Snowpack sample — Buffalo Mountain, Silverthorne, Colorado, USA (1/25/25, 10:11 AM MST)
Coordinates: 39.6222, -106.1139
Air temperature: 22 °F
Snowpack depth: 110 cm
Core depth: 30 cm
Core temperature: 42.8 °F
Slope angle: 12°, slope face: 102°
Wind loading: high
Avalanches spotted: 0
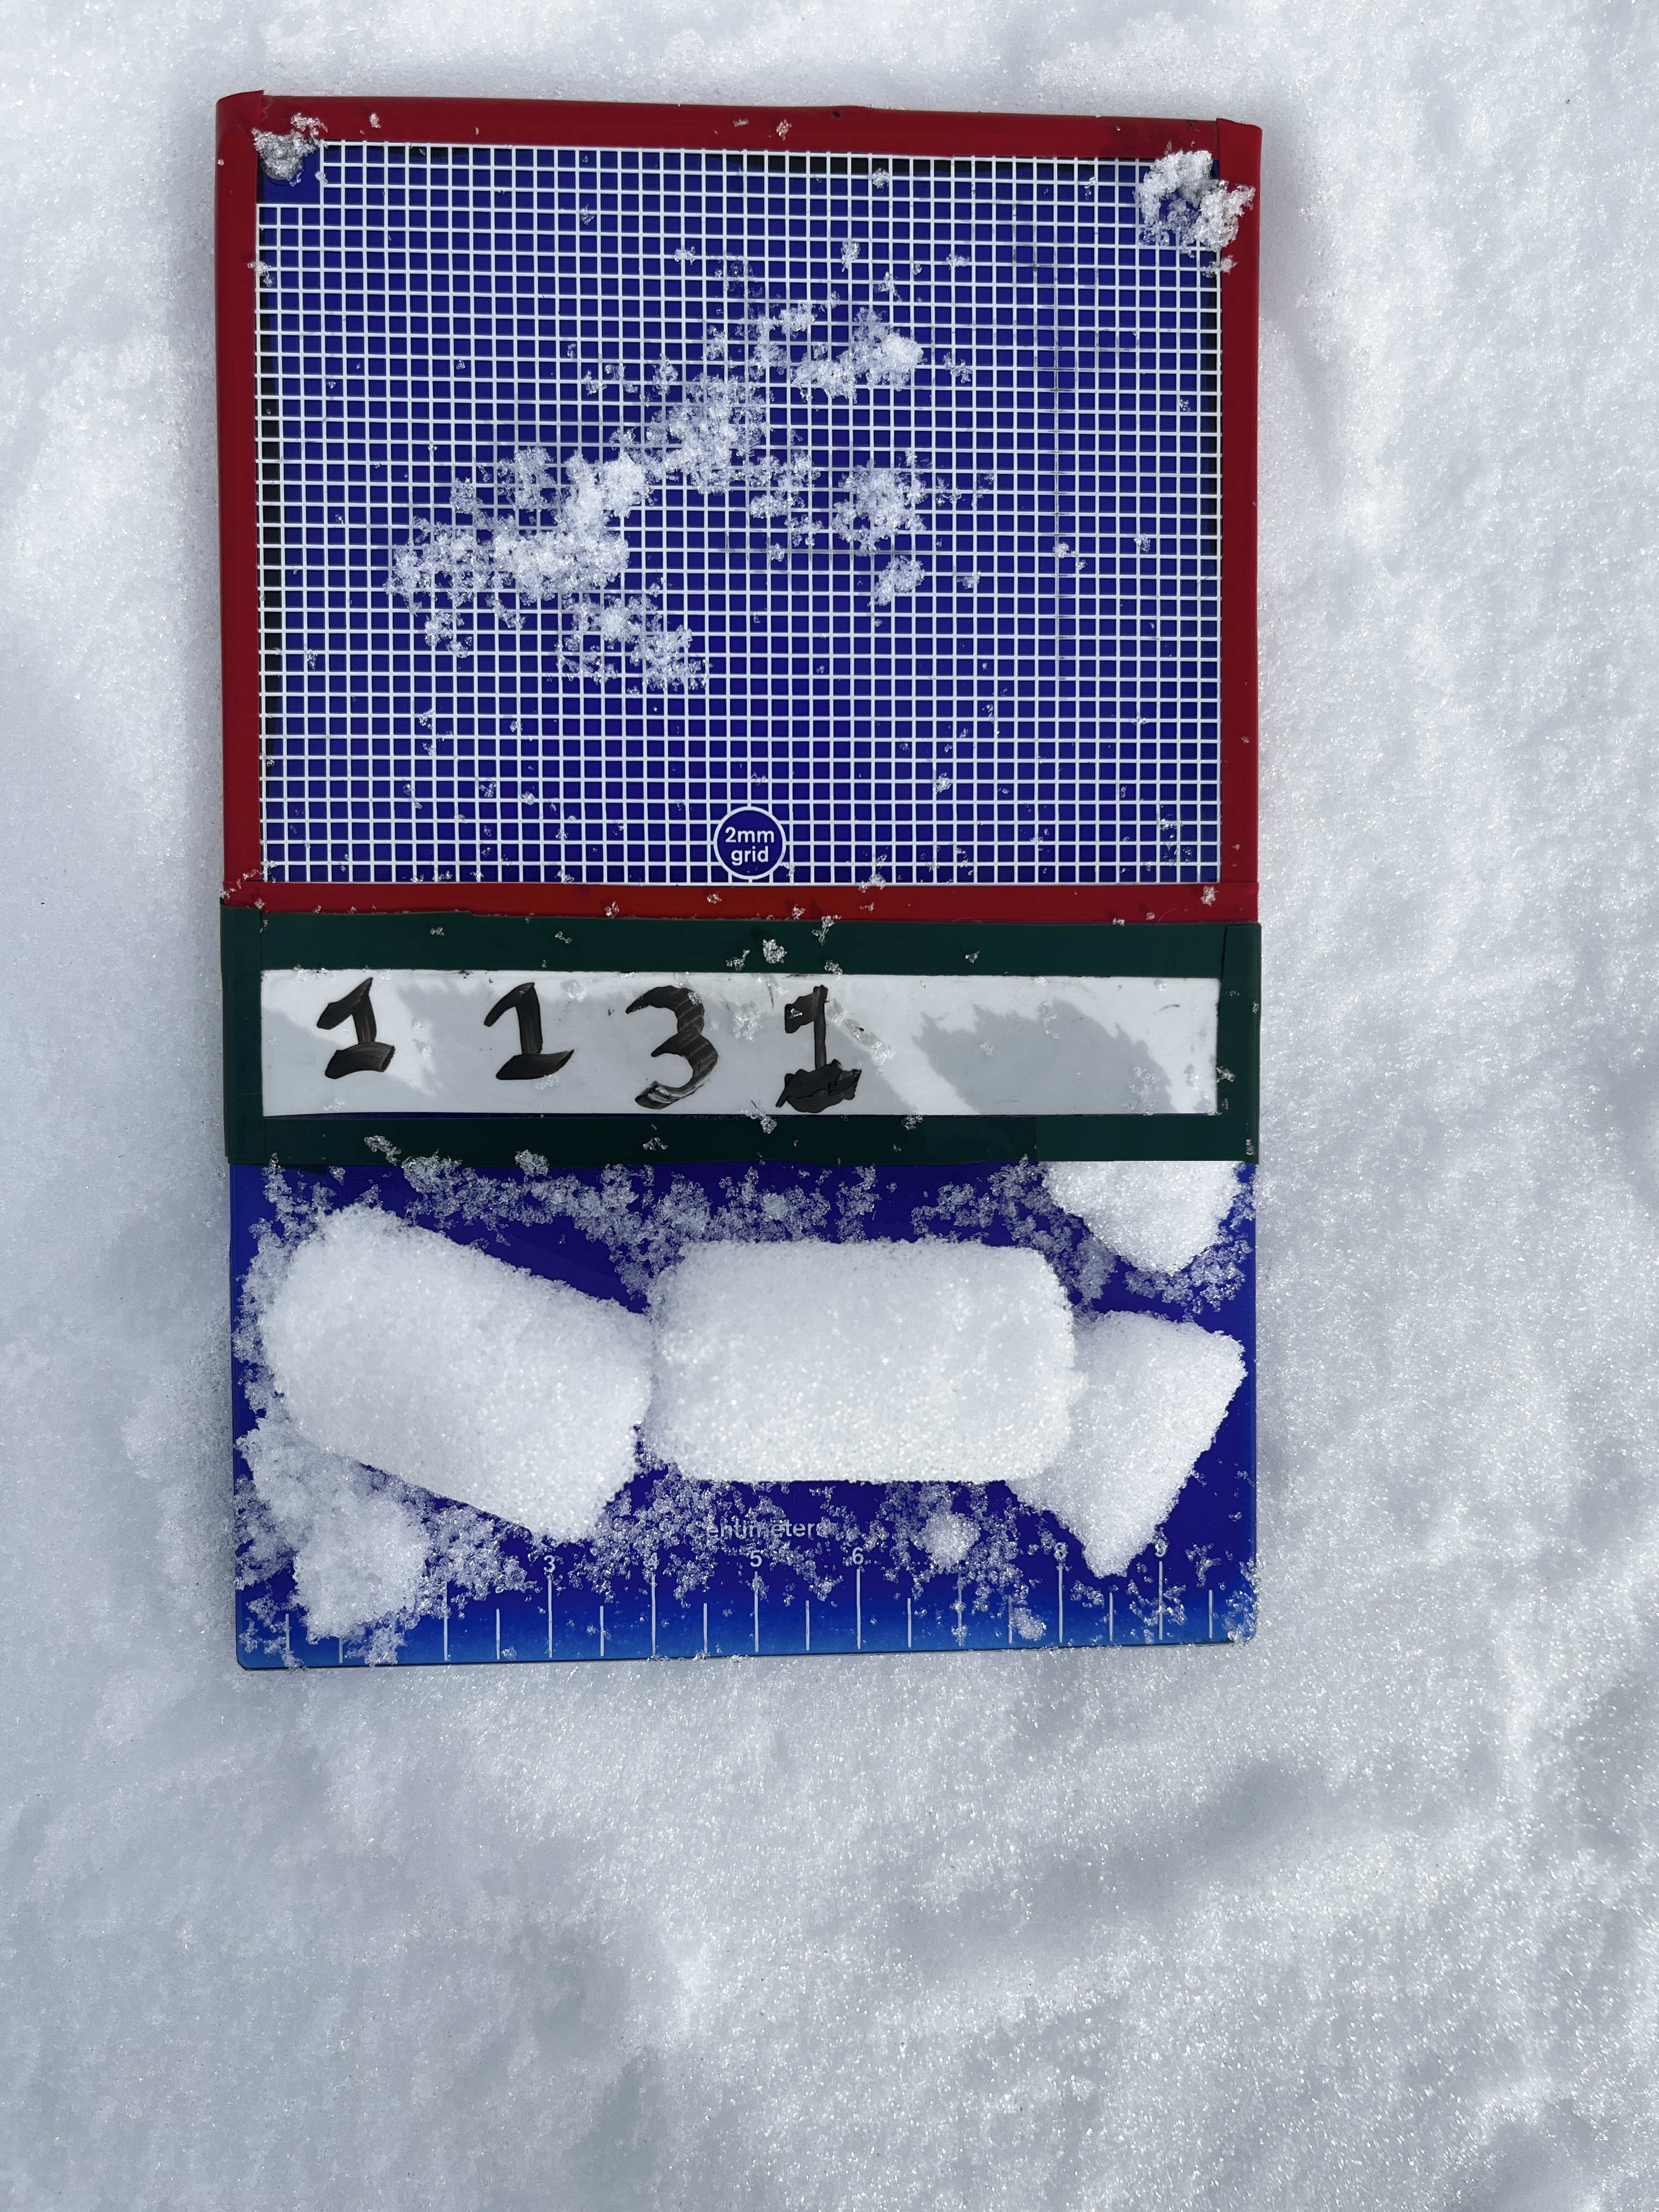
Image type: crystal_card
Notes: No avalanches nearby, collected on the outskirts of a fire break 15 meters from the treeline, on way to Buffalo and Red Mountain